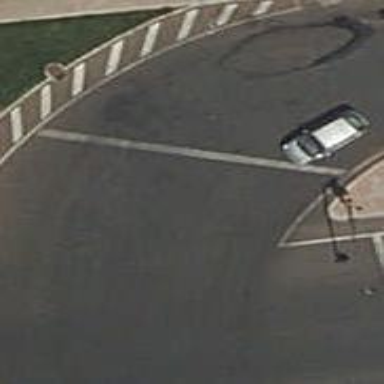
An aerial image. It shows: Road with traffic signals.